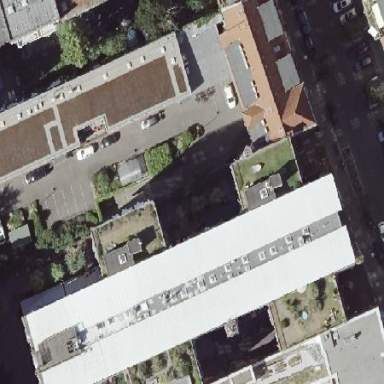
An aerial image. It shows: Commercial building.